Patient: sex M, age 59
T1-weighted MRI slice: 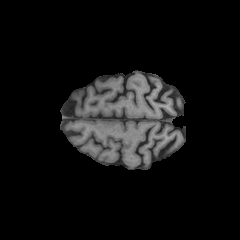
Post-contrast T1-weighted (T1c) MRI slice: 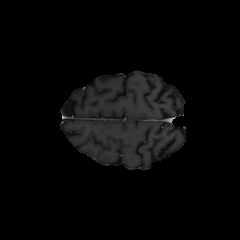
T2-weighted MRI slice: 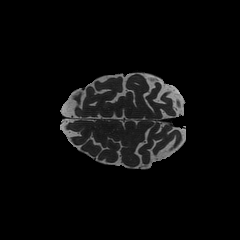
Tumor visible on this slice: no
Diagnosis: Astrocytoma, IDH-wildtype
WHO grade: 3